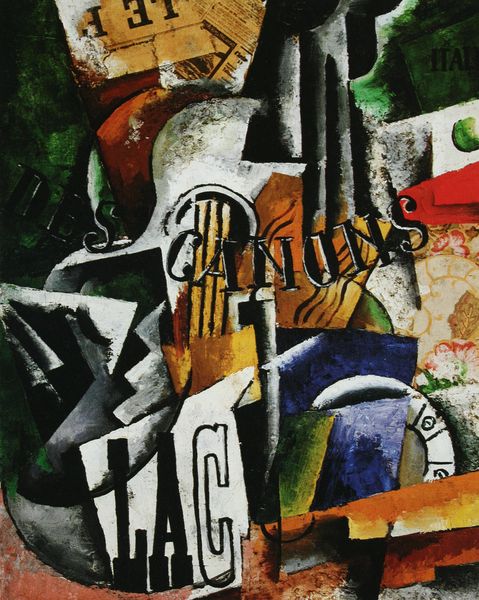
Titel: Italienisches Stillleben
Künstler: Ljubow Popowa
Standort: Moskau
Institution: Tretjakow-Galerie
Schlagwörter: blau, dunkel, gemälde, weiß, gelb, grün, kubismus, see, braun, bunt, grau, orange, schwarz, rot, malerei, instrument, gitarre, musik, kreis, rund, farbig, schrift, bilder, abstrakt, farben, flächen, farbe, formen, linien, musikinstrument, uhr, collage, rechtecke, fetzen, eckig, form, loch, text, zeitung, buchstaben, punkt, worte, fragment, geige, picasso, kanon, kanonen, saiten, ausriss, rundform, plakativ, geometrie, ziffernblatt, wort, hefte, grundfarben, schwrz, wörter, des, analytisch, synthetisch, canon, ineinander, braque, schalloch, verwirrend, rettungsring, farbintensiv, canons, lac, zeitperspektive, fragmentiert, le, kanonm, gitarrre, impessionen, lef, ganons